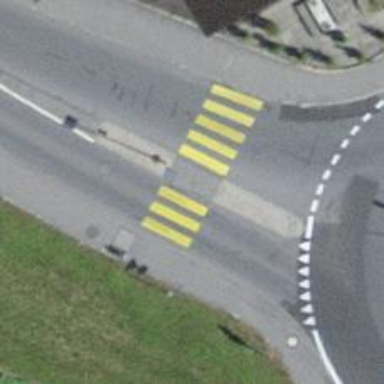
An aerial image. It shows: Kerb barrier.